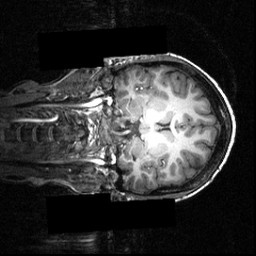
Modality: T1w
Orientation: coronal
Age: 27
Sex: female
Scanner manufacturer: siemens
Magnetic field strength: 3.951 T
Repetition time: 1.5 s
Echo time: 0.00335 s